Question: In OS X 10.9.5 i upgraded from Xcode 5.1.1 to Xcode 6.0.1 (via the App Store).
Now in my project 'XCTest.framework' and 'MyAppTests.xctest' are displayed in red letters:

Still the tests seem to run without problem. What does the red color mean, how can i fix the problem?
Note: I did see <URL>, but as it is not related to an Xcode upgrade it describes only a similar symptom but it may have a different cause and solution.
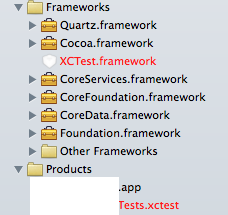
Answer: Red letters mean Xcode cannot find the corresponding file in the filesystem.
'XCTest.framework'
The framework does not reside in the same location in Xcode 6.0.1 as it used to in Xcode 5.1.1
It has moved from:
'''
/Applications/Xcode.app/Contents/Developer/Library/Frameworks/XCTest.framework
'''
to:
'''
/Applications/Xcode.app/Contents/Developer/Platforms/MacOSX.platform/Developer/Library/Frameworks/XCTest.framework
'''
'MyAppTests.xctest'
I created a separate in Xcode in order to avoid sandboxing problems as described here: <URL> . As a result, tests get built in their and no longer in the as before. But the location of the 'MYAppTests.xctest' product is not automatically updated by Xcode, nor could i find a way to update it manually to the new location.